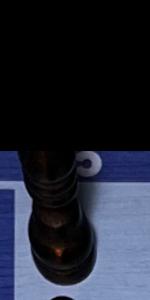
Label: Bishop_Black